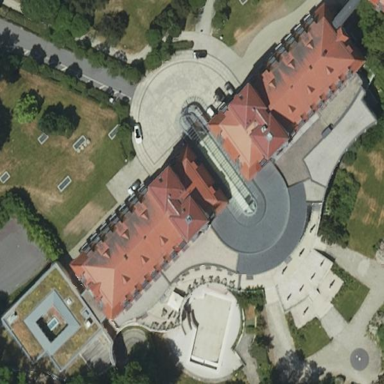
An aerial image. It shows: Hotel building.